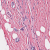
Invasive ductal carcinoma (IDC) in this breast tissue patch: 0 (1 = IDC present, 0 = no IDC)